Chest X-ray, PA view. Patient: 47 years old, sex M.
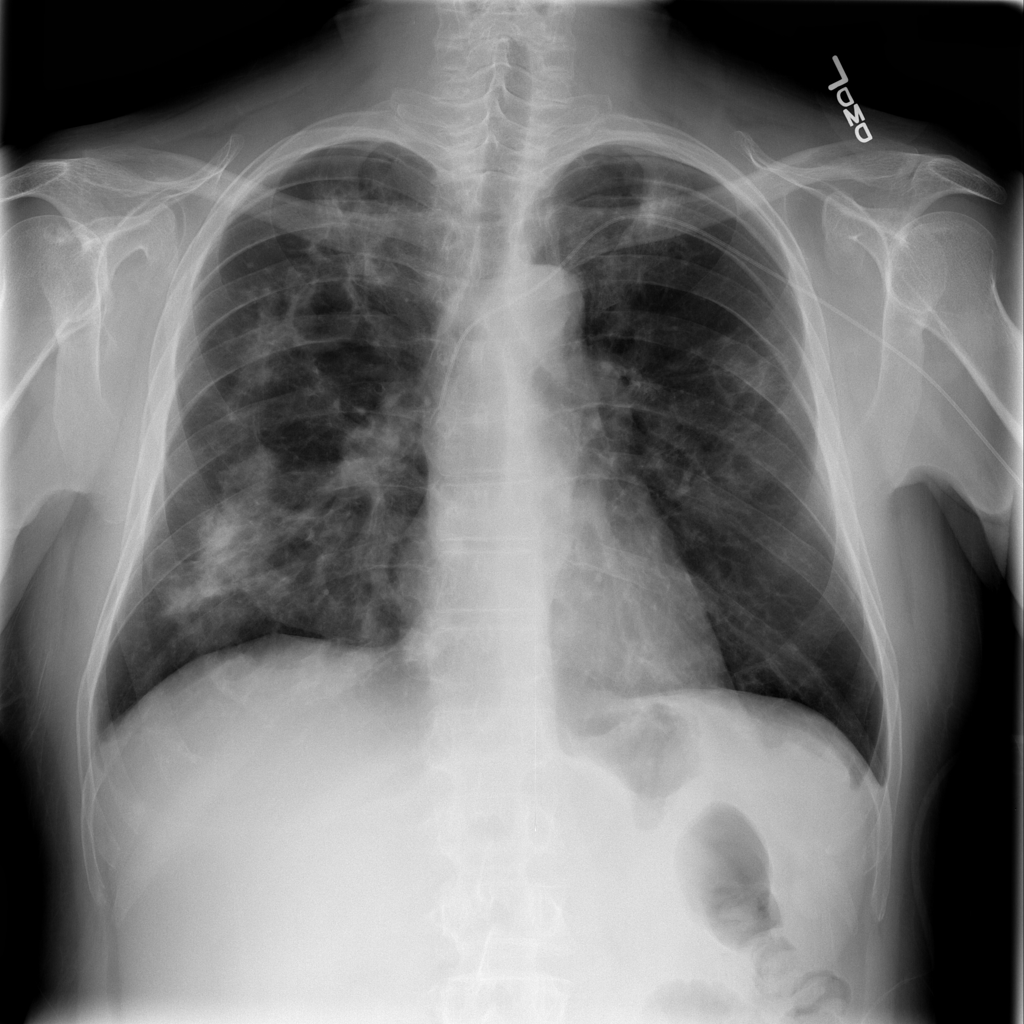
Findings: No Finding